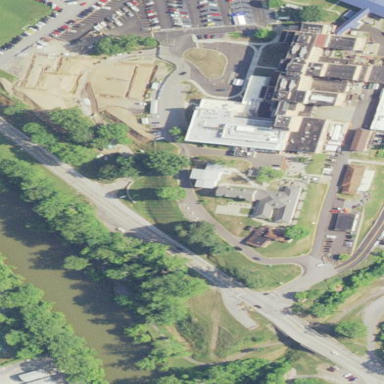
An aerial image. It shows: Hospital.